Question: After having already checked this <URL> and several more I could not find an answer so...
I am trying to find a way to include some C code I have into an Android Project but without having to give the source files directly in the Android Project. I would like the Android to have available directly the compiled version of the C code. So my idea was to have a test Android app, where I included the source C code along with a 'CMakeLists.txt' and it compiled (using ninja) properly and the app run correctly.
It created these output folders as shown in the picture here for different architectures.

So my idea was to extract these folders
But I am not sure how can I proceed from here.
- How can I include it to the App or even if is this enough?
- Is there any other way to include some native code to an Android App without providing the source code?
- Would it be possible to make a dummy gradle plugin and attach this code as dependency to it, so I can publish the plugin and use that same plugin in the Android App?
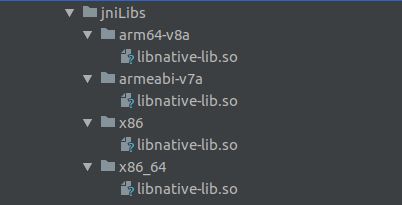
Answer: Apparently if you keep the name 'jniLibs' Android Studio can understand the location and import the compiled code into the apk automatically since this is the default location for java native code in Android Studio.
When I did put the folder 'jniLibs' in the proper location 'app/src/main/jniLibs/(the architectures here)' then the Android App worked correcly without specifying anything else.
Additionally as i saw <URL> you can also have a custom name for your folder and specify the following in your 'app/build.gradle'
'''
android{
sourceSets {
main {
jniLibs.srcDirs = ['libs']
}
}
}
'''